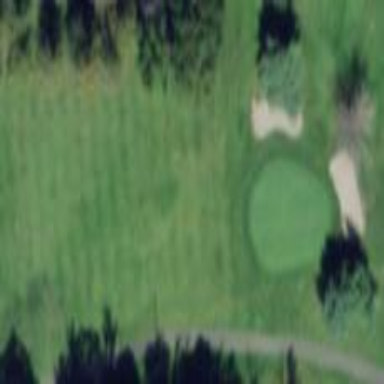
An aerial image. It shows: Area with grass used as rough in golf course.